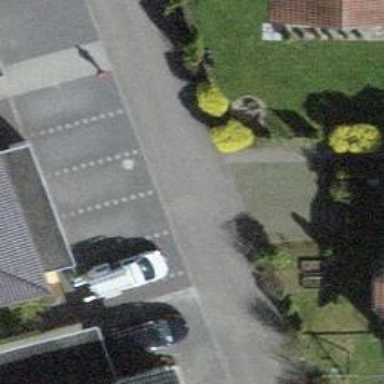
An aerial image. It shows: Footway made of paving stones.